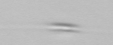
Label: Cylindrotheca_morphotype1